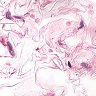
Metastatic tissue present: no